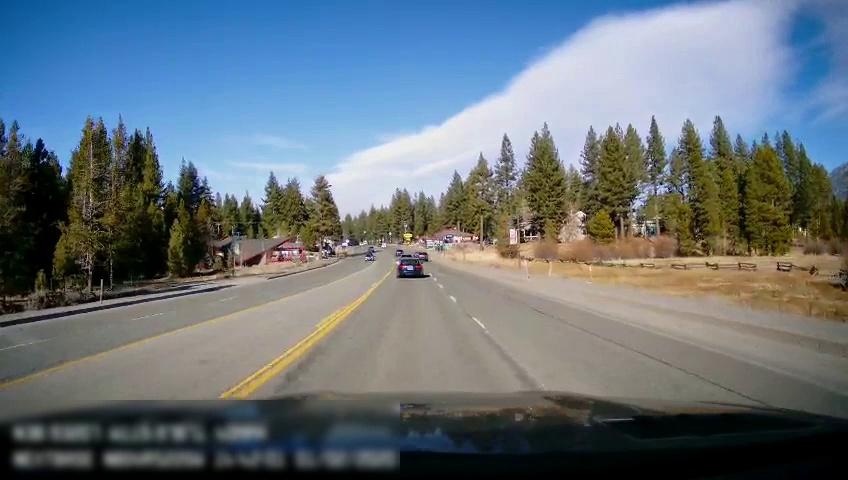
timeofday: Day
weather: Sunny
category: Drivable Space
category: Vehicles | SUV
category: Vehicles | Car
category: Lanes | Opposite Lane
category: Lanes | Current Lane
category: Lanes | Current Lane
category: Lanes | Opposite Lane